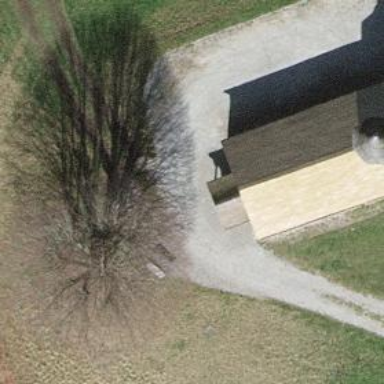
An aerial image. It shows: Landmark tree with broadleaved leaves.